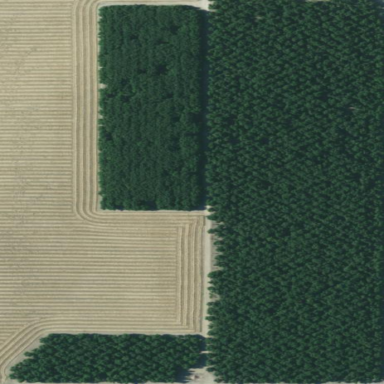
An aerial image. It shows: Orchard.